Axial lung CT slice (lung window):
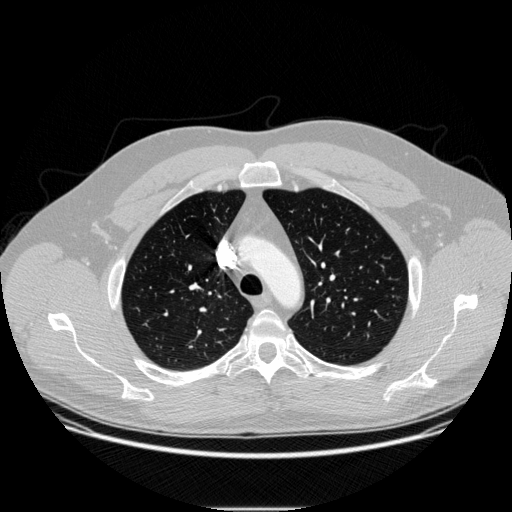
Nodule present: no